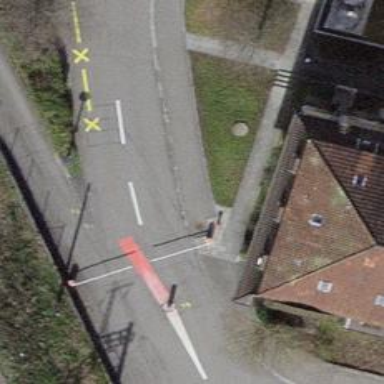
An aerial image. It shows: Lift gate barrier.